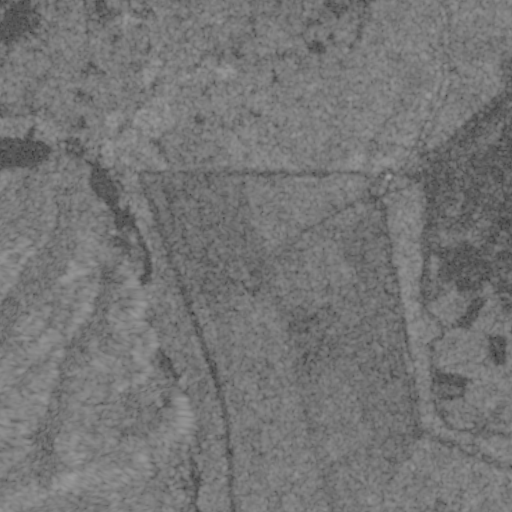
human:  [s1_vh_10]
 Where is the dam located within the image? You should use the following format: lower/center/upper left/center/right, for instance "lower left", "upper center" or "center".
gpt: The dam is located in the center right of the image.
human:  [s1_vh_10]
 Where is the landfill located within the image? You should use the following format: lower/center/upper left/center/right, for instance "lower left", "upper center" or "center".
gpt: The landfill is located in the center right of the image.
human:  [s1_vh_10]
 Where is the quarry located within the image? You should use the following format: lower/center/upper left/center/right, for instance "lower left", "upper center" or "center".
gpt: The quarry is located in the upper right of the image.
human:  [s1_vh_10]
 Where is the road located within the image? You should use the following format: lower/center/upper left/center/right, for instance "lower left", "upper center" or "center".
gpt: There is no road in the image.

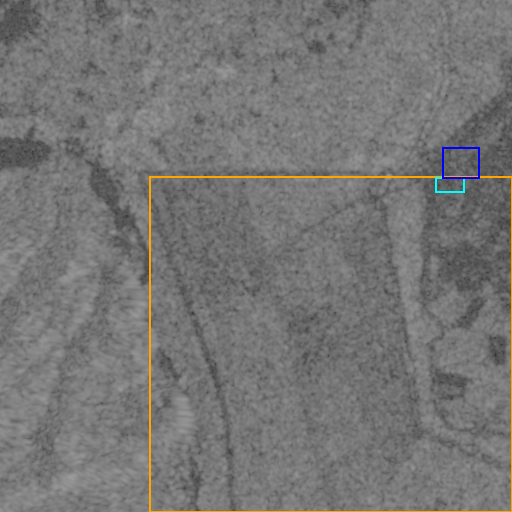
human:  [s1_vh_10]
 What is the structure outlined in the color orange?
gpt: The structure outlined in orange is a crop field.
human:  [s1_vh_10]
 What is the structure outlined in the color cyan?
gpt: The structure outlined in cyan is a landfill.
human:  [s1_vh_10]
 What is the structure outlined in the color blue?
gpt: The structure outlined in blue is a quarry.
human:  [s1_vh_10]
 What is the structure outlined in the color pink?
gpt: There is no pink outline.